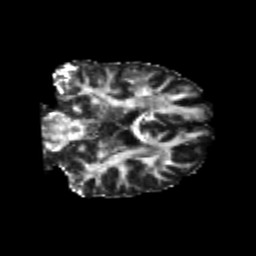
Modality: FA
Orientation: coronal
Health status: healthy
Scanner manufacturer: philips
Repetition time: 7.39 s
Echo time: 0.08599 s